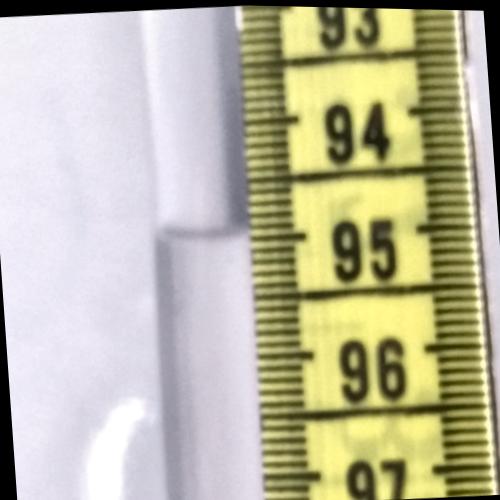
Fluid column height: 95.0 cm